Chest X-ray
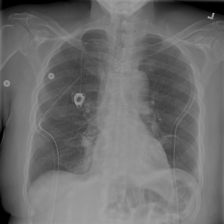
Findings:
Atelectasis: positive
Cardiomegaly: negative
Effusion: negative
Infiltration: negative
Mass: negative
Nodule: negative
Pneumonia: negative
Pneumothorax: positive
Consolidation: negative
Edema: negative
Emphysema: negative
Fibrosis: negative
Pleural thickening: negative
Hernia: negative